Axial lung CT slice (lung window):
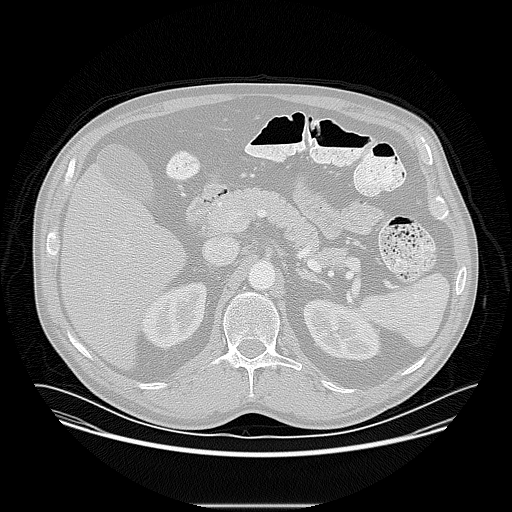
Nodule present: no